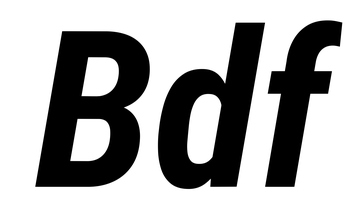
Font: Roboto-Italic_Condensed_Bold_Italic